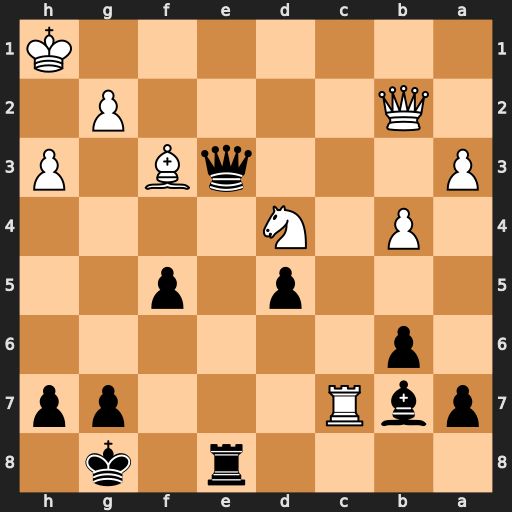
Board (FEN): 4r1k1/pbR3pp/1p6/3p1p2/1P1N4/P3qB1P/1Q4P1/7K
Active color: b
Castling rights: -
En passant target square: -
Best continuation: Qe1+ Kh2 Qe5+ g3 Qxc7